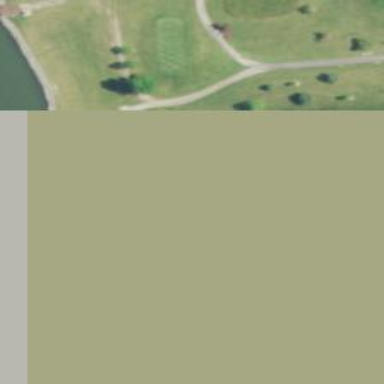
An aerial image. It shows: Golf fairway on grassy land designated for golfing activities.